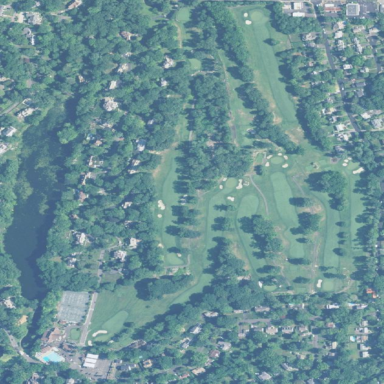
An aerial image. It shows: Golf course.